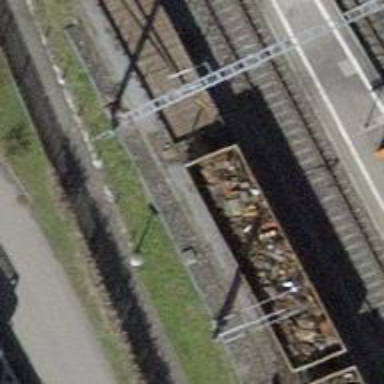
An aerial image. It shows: Siding railway track with electrified contact line.